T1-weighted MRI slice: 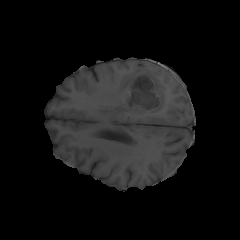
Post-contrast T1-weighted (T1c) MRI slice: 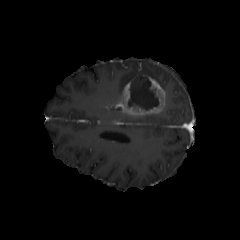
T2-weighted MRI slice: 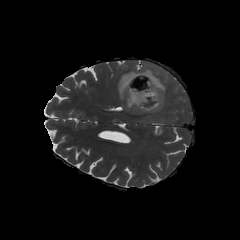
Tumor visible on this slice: yes